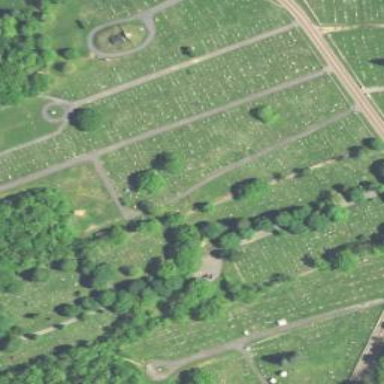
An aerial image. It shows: Cemetery.